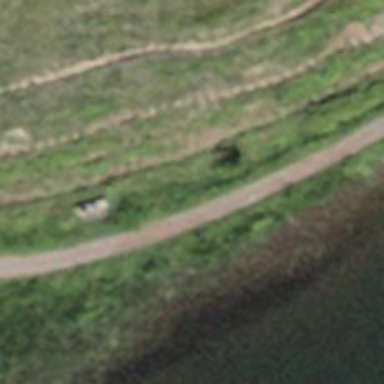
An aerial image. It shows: Bench.